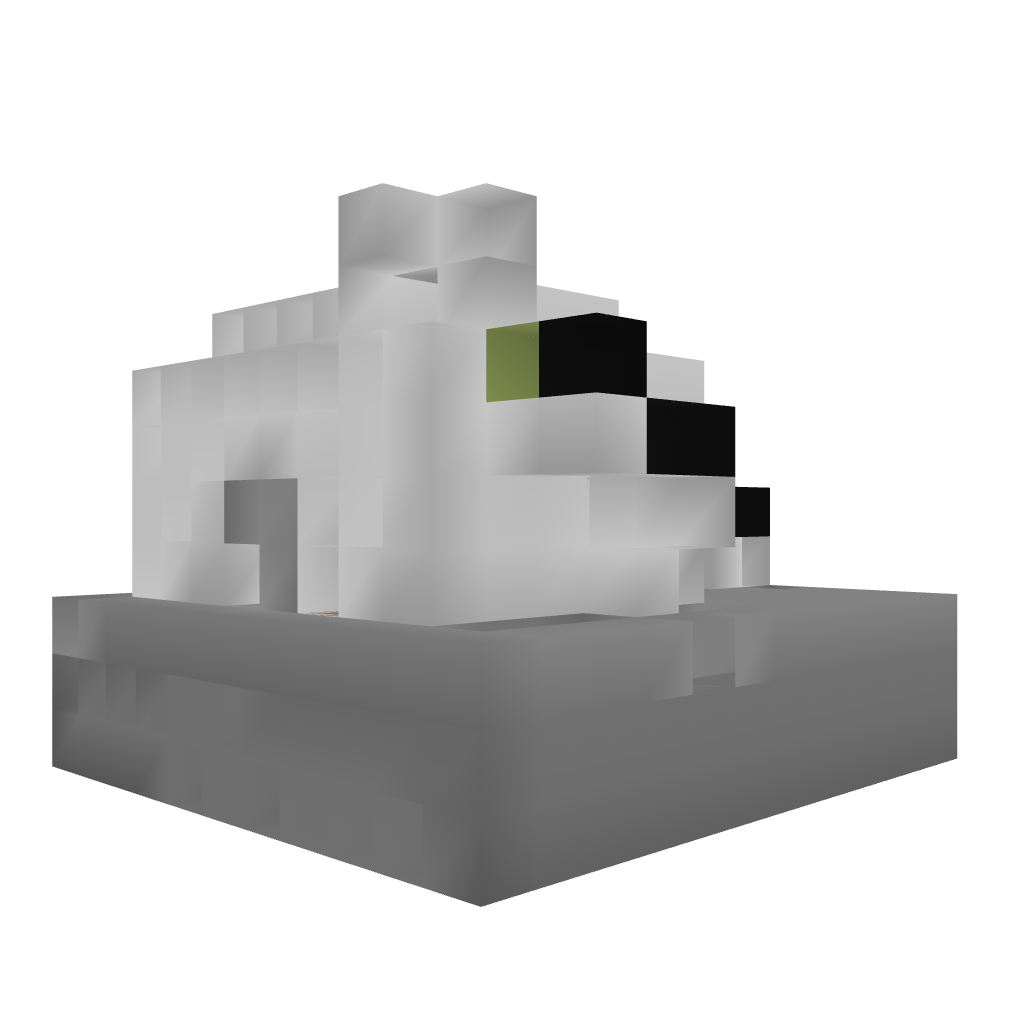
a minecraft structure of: Modern bathroom